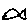
Label: fish